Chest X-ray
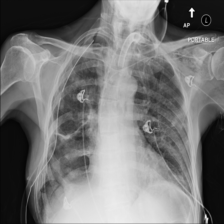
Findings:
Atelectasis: negative
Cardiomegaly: negative
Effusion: negative
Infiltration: negative
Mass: negative
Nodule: negative
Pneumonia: negative
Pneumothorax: negative
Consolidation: negative
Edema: negative
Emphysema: positive
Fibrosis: negative
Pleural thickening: negative
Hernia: negative